Interaction volume radius: 5 \u00c5
Interaction volume height: 10 \u00c5
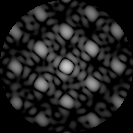
Disorder parameter: 0.2053